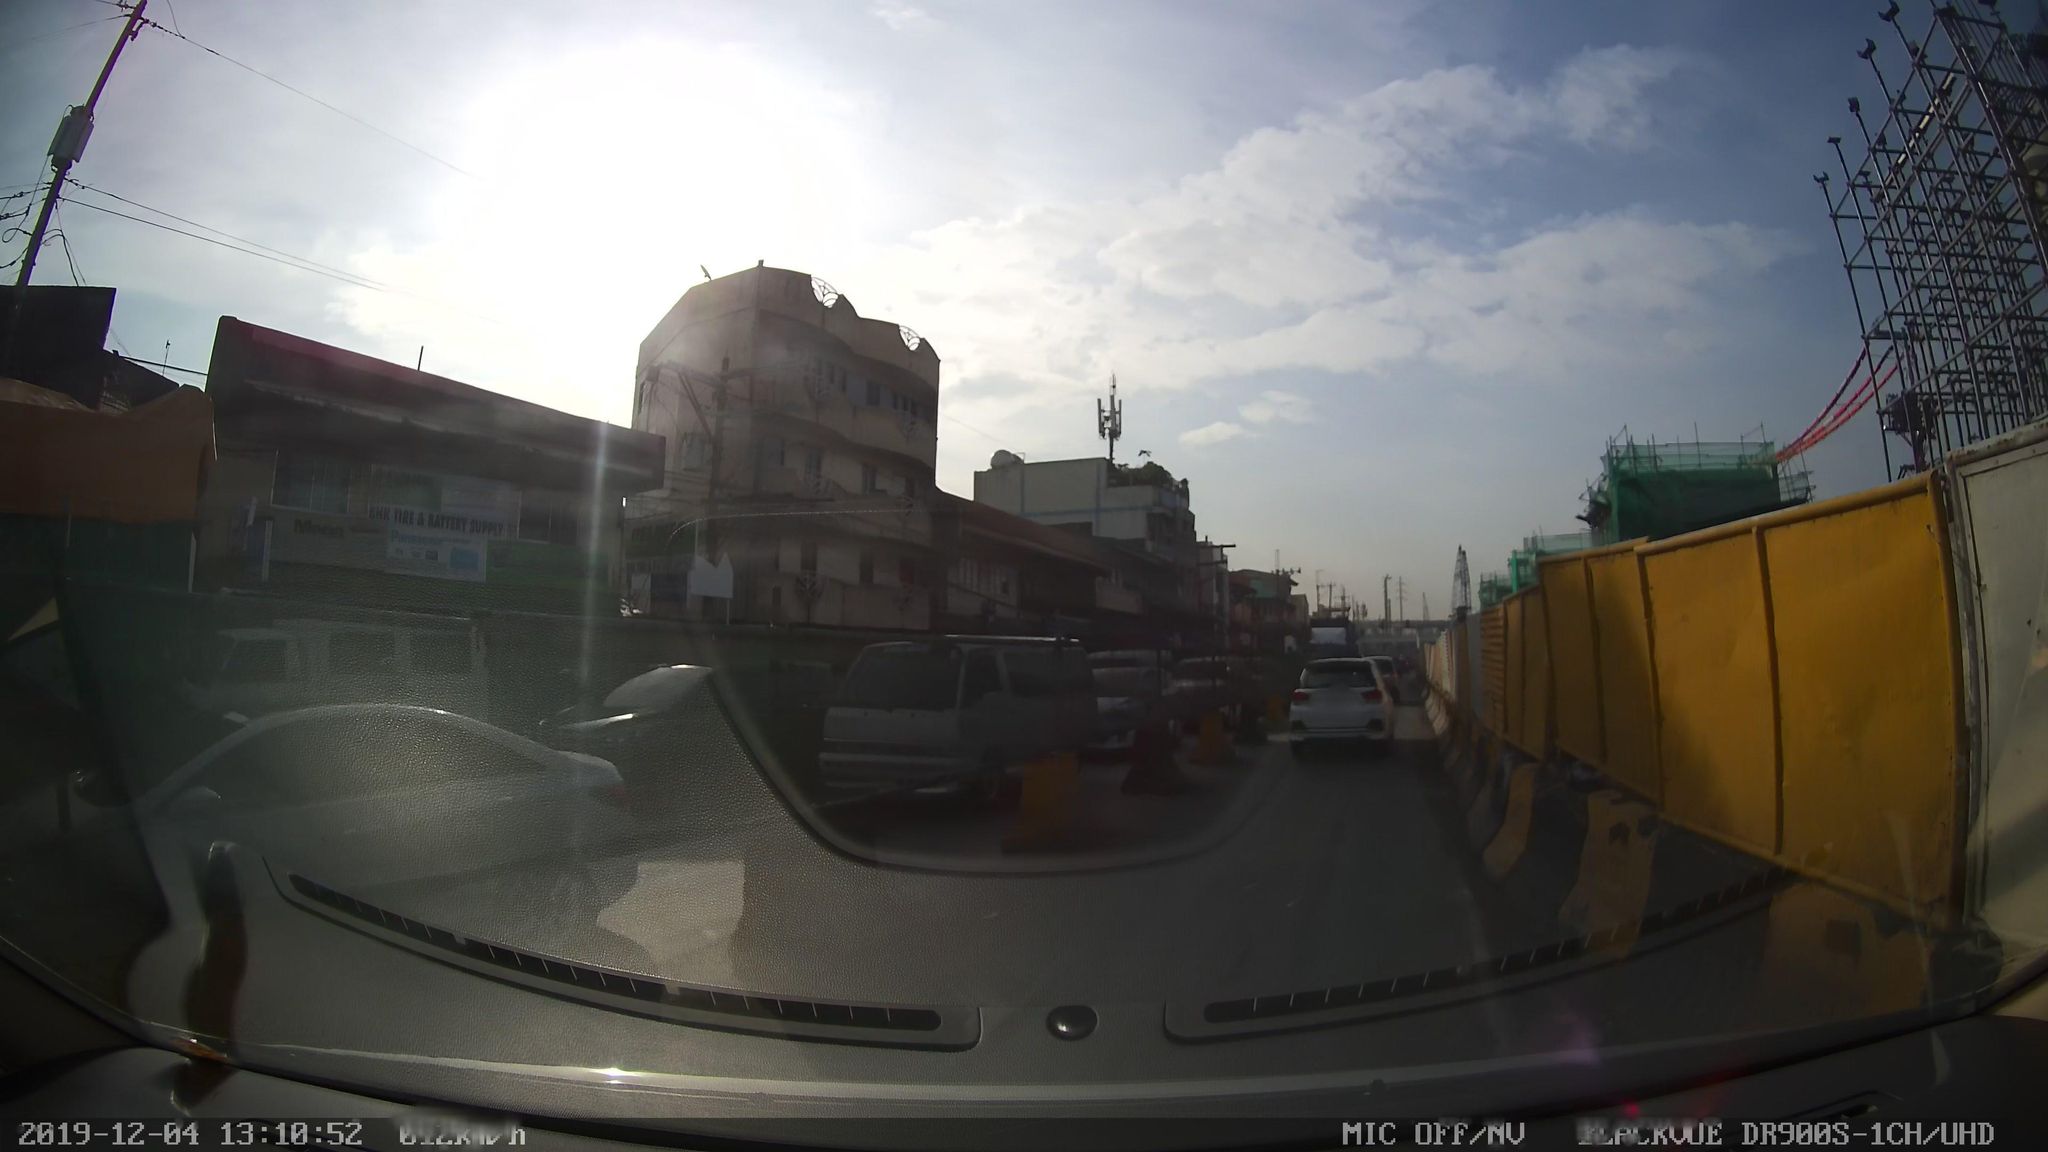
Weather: clear
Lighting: day
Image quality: good
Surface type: driving surface
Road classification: primary
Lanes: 3
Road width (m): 6.7
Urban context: urban centre
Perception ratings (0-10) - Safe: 1.9, Lively: 7.69, Beautiful: 1.07, Boring: 7.44, Depressing: 4.31, Wealthy: 0.59